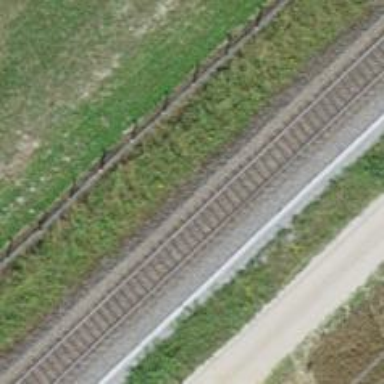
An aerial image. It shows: Railway with electrified contact lines.